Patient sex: M
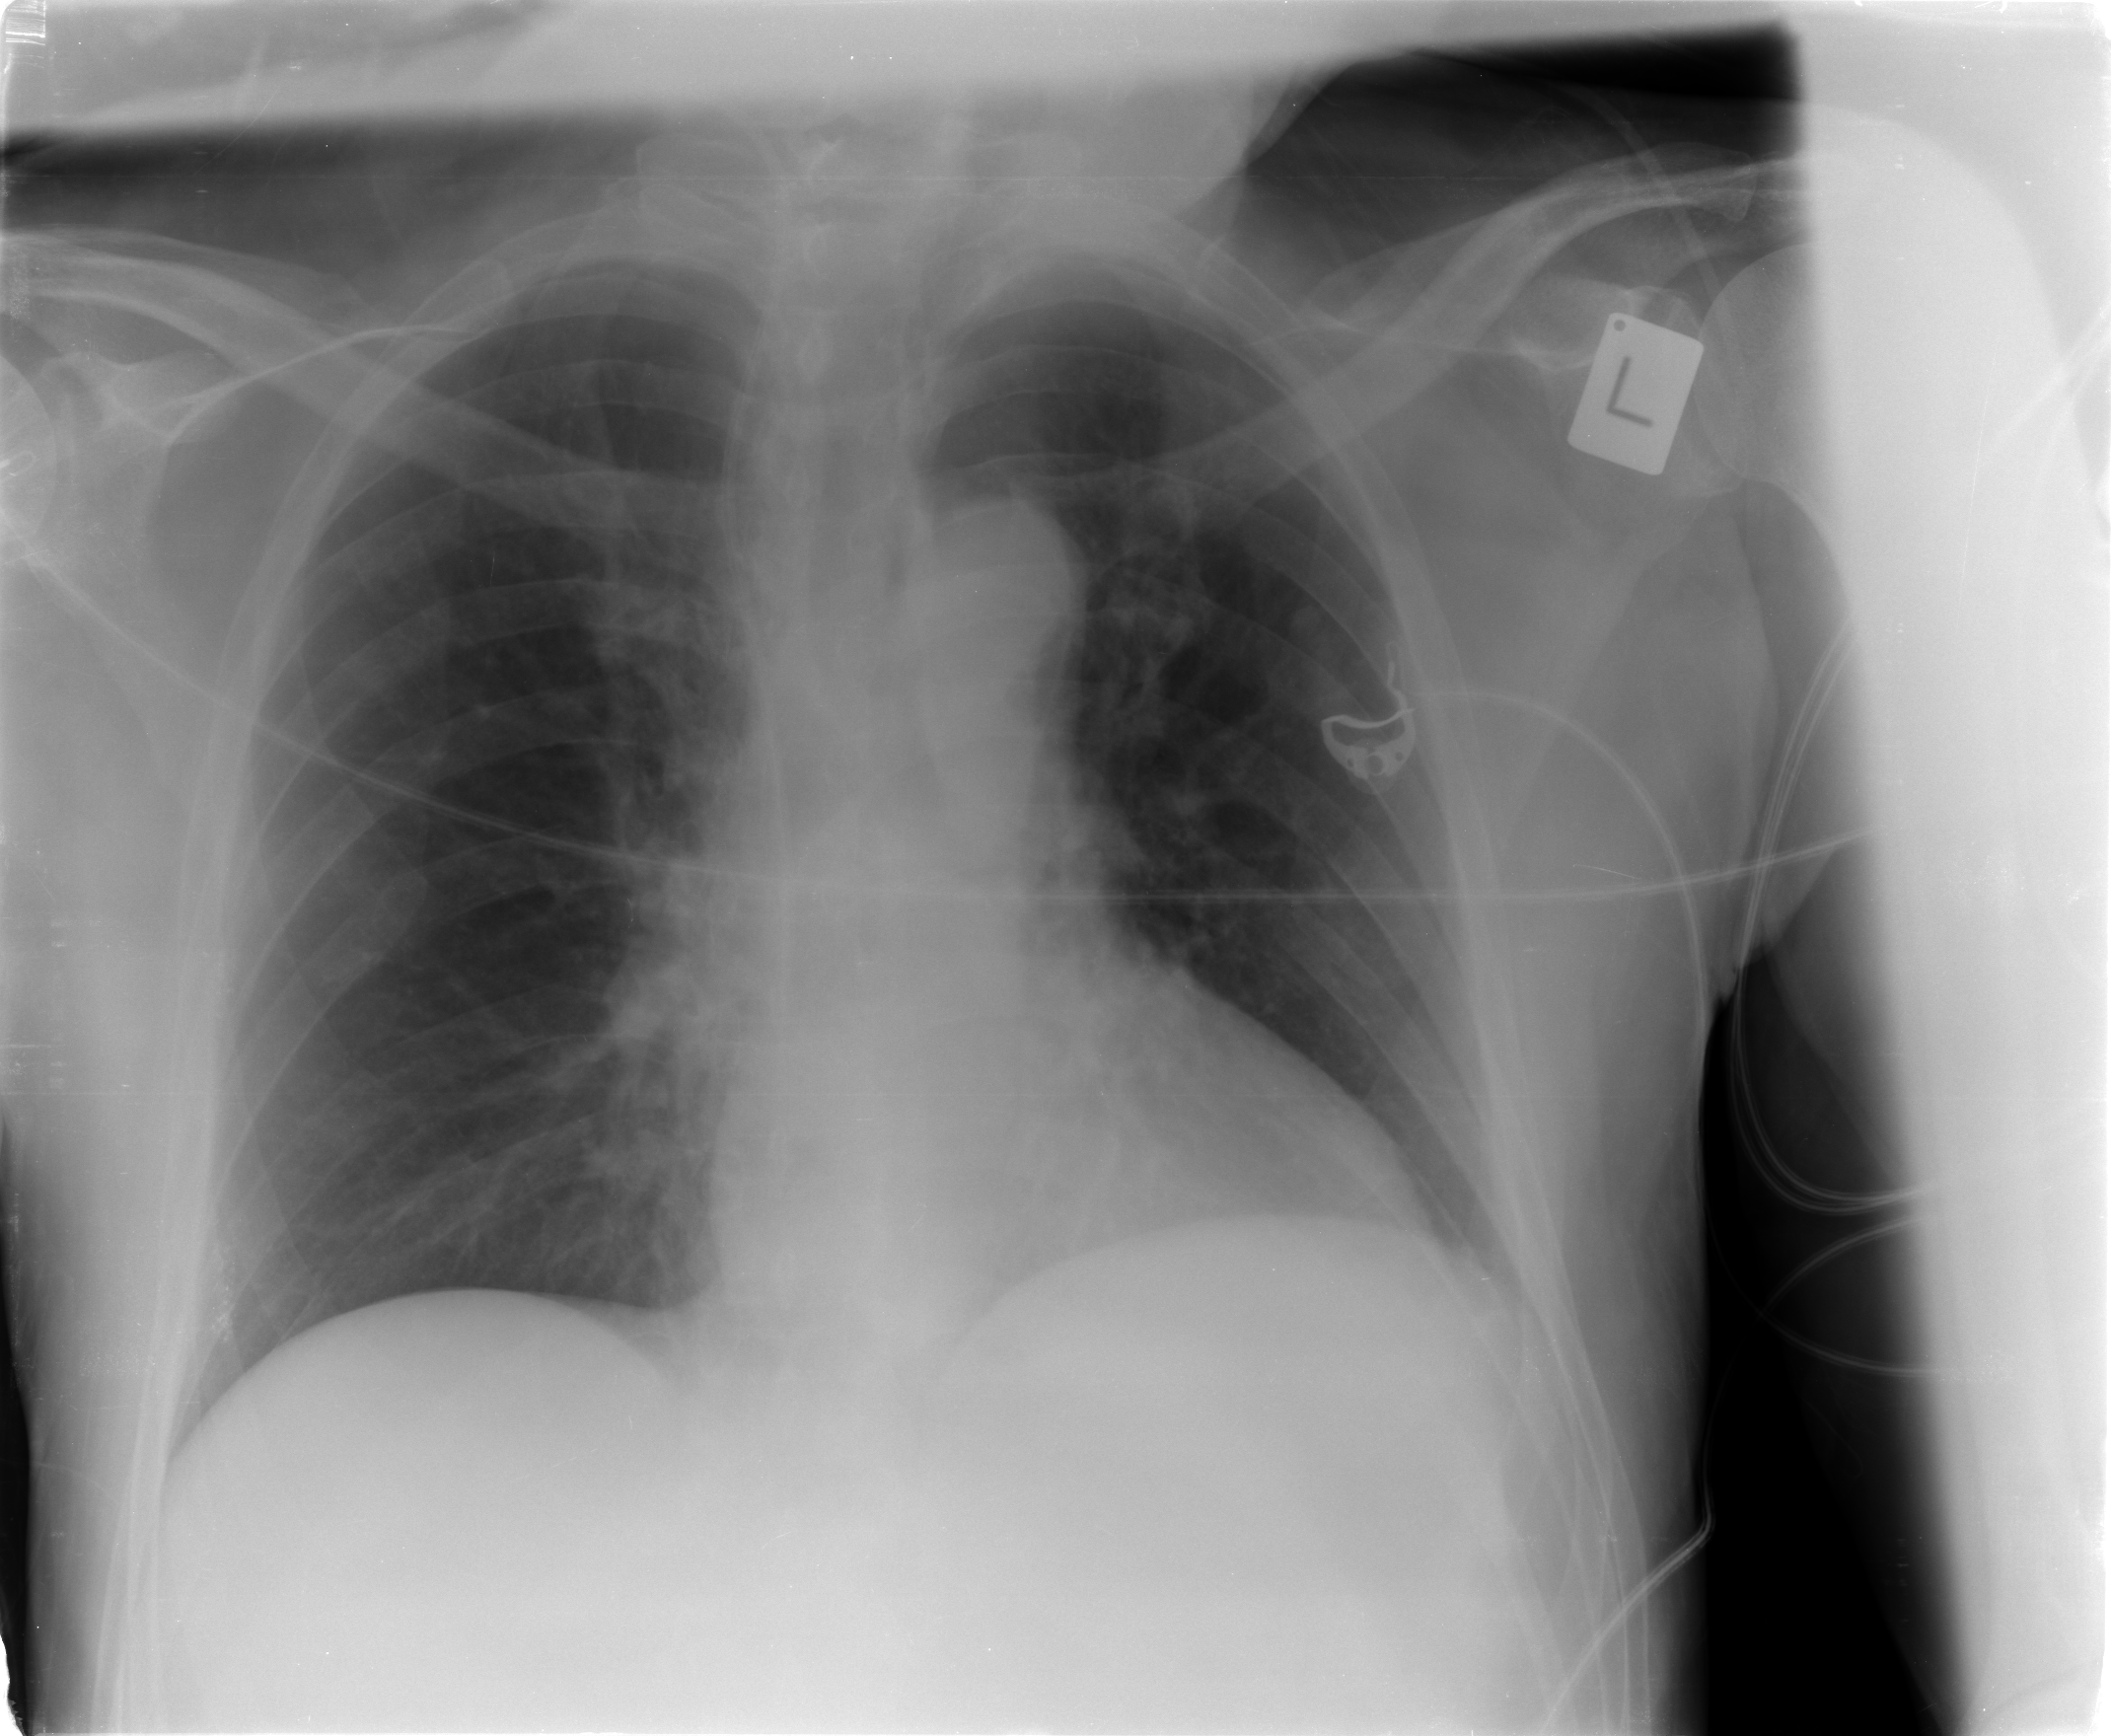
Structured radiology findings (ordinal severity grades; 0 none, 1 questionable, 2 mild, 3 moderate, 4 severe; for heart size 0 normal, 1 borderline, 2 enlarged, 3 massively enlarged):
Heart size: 0
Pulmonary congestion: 1
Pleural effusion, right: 0
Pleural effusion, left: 0
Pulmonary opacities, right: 0
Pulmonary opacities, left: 0
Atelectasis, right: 2
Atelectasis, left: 0